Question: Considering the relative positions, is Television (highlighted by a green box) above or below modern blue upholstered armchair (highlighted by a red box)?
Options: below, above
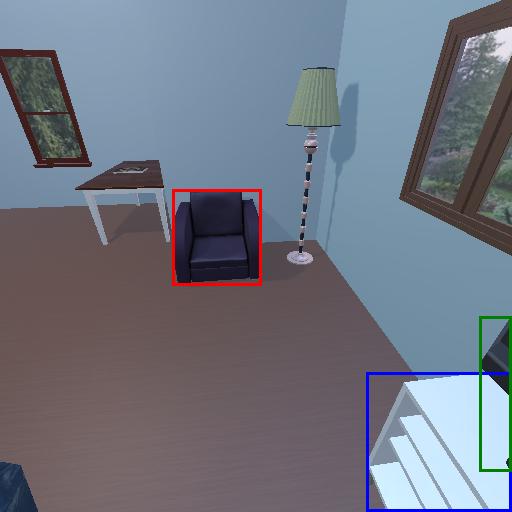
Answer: below